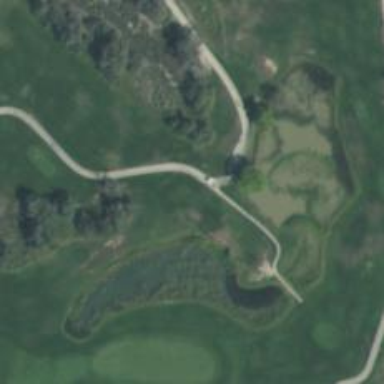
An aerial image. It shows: Golf tee.